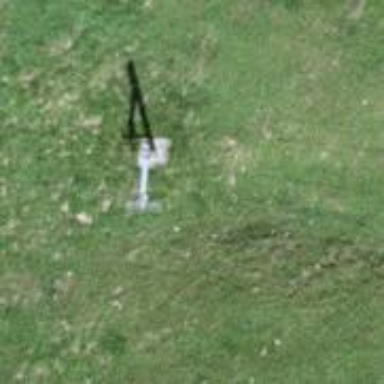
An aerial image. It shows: Pylon used for aerialway.